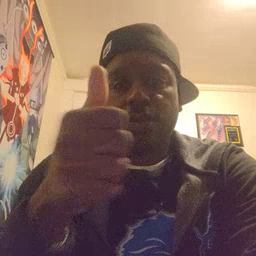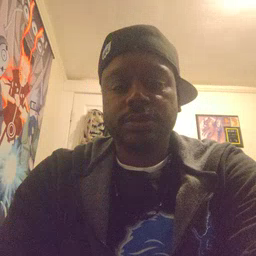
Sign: tomorrow